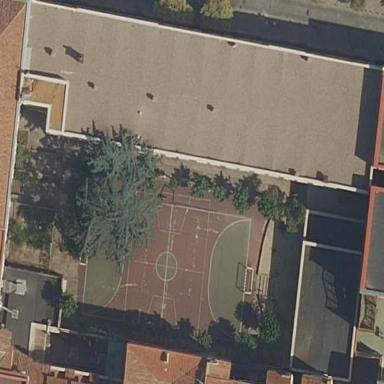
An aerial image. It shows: School.